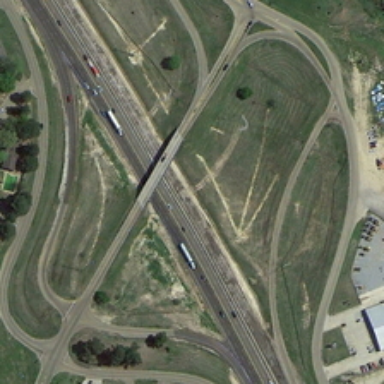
The grey of the open road through many dense green trees .